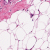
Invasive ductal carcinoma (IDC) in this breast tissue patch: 0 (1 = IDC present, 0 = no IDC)